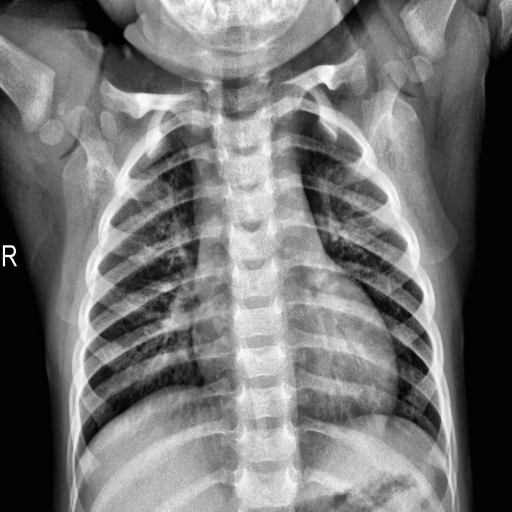
Finding: NORMAL